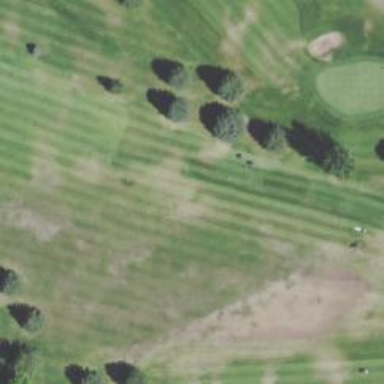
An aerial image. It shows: View of golf hole.